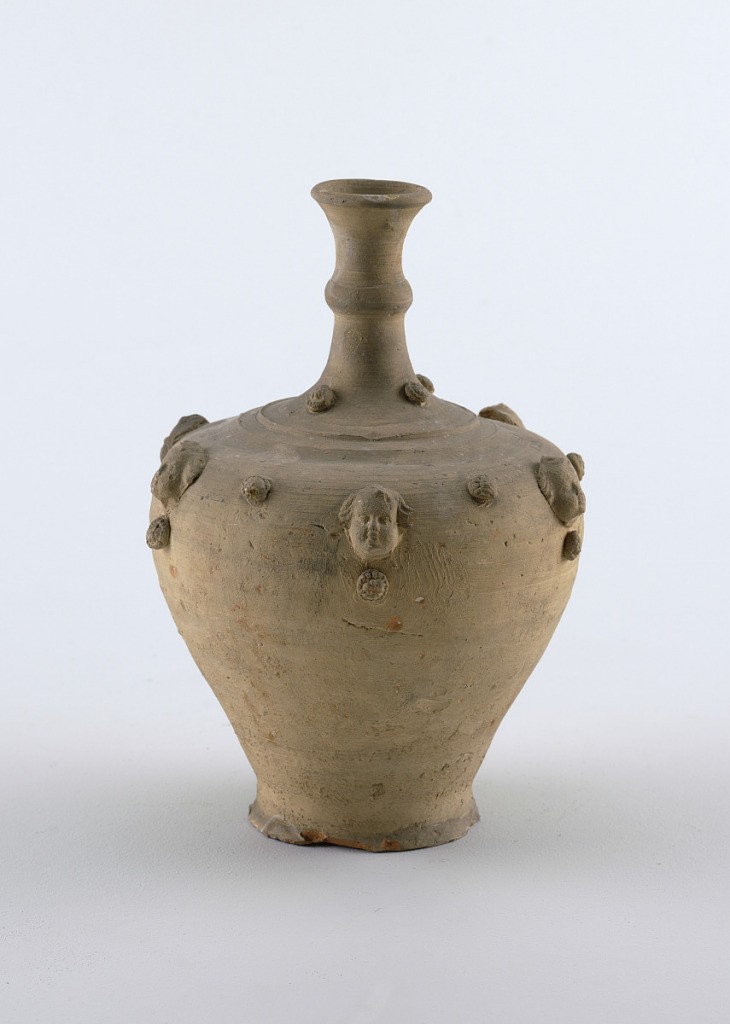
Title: Water jug
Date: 19th century
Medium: Terracotta
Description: Tall neck with angel head applications around the body.